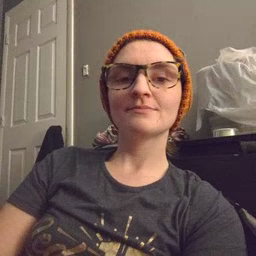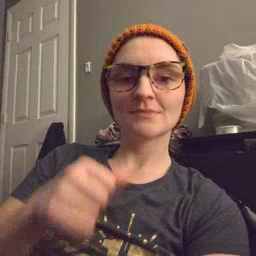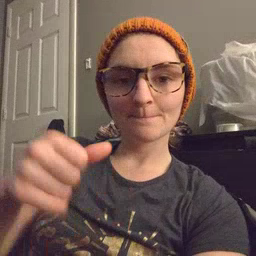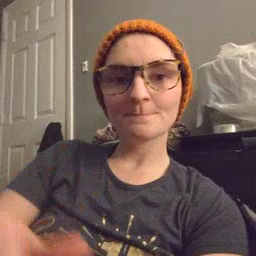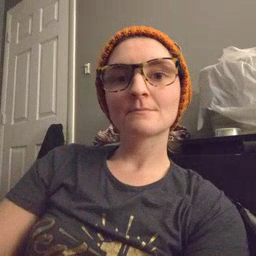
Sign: puzzle